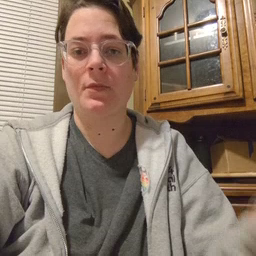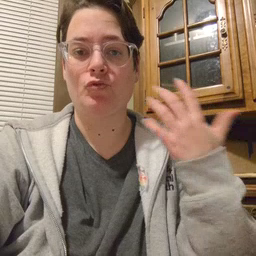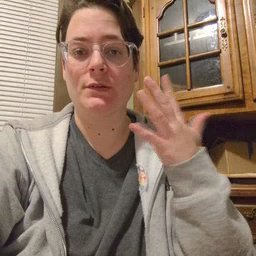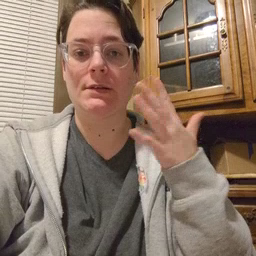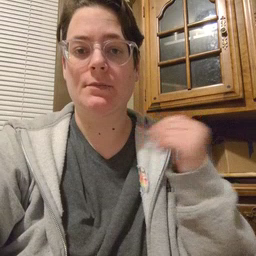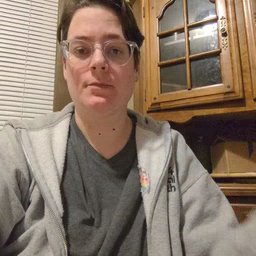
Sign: tree